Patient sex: M
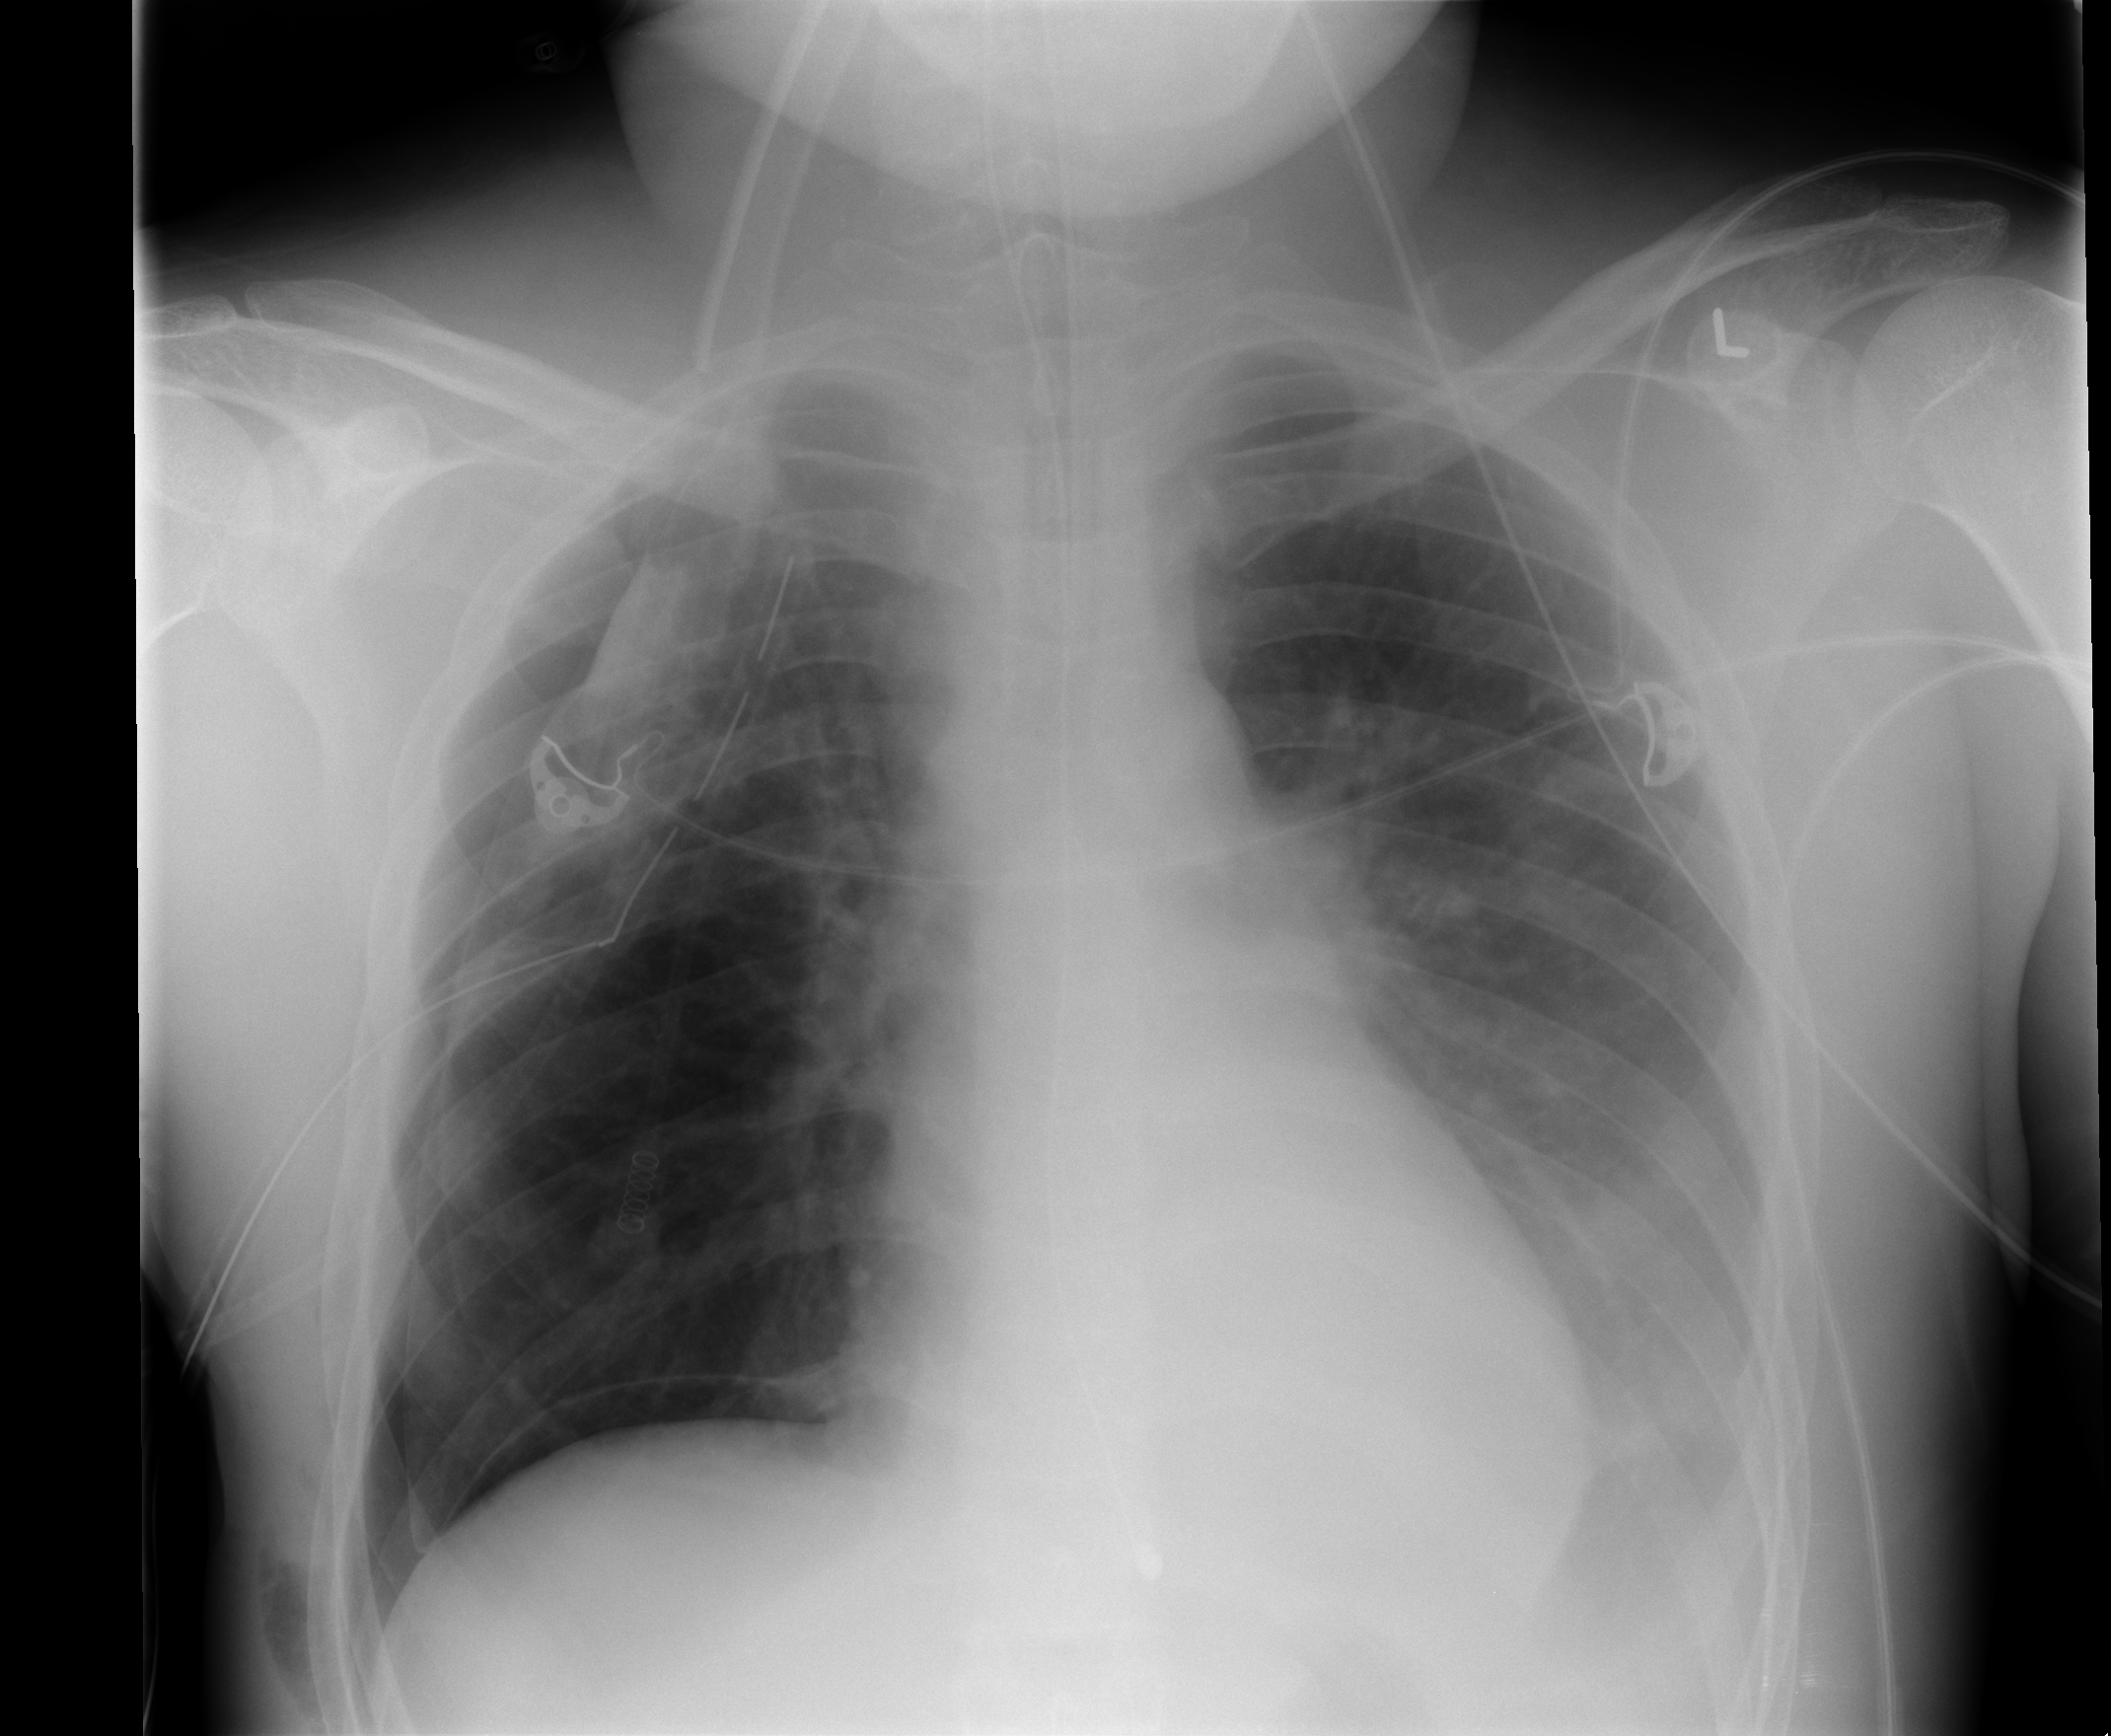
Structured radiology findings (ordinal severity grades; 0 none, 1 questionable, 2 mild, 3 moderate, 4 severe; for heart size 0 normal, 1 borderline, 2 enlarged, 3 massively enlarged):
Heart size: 0
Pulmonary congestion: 1
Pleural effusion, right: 0
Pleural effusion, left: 2
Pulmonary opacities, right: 0
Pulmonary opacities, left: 1
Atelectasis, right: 2
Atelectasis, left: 2